Question: I am trying to put one element on the other and it's look as I want, but the problem is that the position of the elements is hard coded as you can see in the html and css below:
## HTML:
'''
<div class="container text-center center">
<div class="carouselContainer">
<div id="carousel" class="carousel slide">
<ol class="carousel-indicators">
<li data-target="#carousel" data-slide-to="0" class="active"></li>
<li data-target="#carousel" data-slide-to="1"></li>
<li data-target="#carousel" data-slide-to="2"></li>
</ol>
<div class="carousel-inner text-center">
<div class="active item">
<img src="images/carusel_1.png" />
</div>
<div class="item">
<img src="images/carusel_2.png" />
</div>
<div class="item">
<img src="images/carusel_3.png" />
</div>
</div>
</div>
</div>
</div>
'''
## CSS:
'''
.container
{
width: 1084px;
}
.carouselContainer
{
background-image: url("images/carusel_wrapper.png");
position: relative;
top: 0;
left: 0;
width: 1084px;
height: 430px;
}
.carousel
{
position: relative;
width: 930px;
top: 80px;
left: 75px;
}
'''
how can I make it responsive by making it position set by percentage . The inner image (of the planets) is located in the canter image of the frame (the frame with the arrows).
I am using bootstrap.

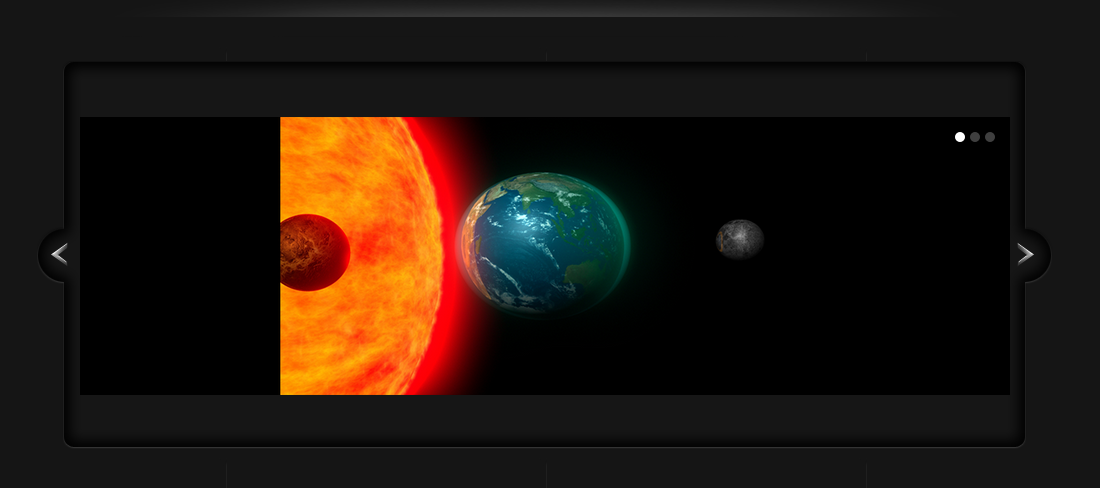
Answer: The best way would be to make every thing, including the sizes of your images in % with max-width and max-height, along with min-width and min-height to set specific and reasonable bounds: the max attributes so that the image wouldn't look bad, and the min for it not to collapse on one another.
After that, You just need to set everything with % as the value of the various positions and you're set.
If you could provide a fiddle with your code, i'll happily edit my question with the suggestion above.